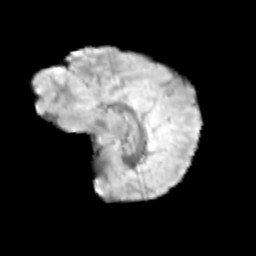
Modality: T2w
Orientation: sagittal
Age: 11
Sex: female
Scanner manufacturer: siemens
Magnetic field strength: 3 T
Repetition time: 3.8 s
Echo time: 0.07 s